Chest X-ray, PA view. Patient: 63 years old, sex M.
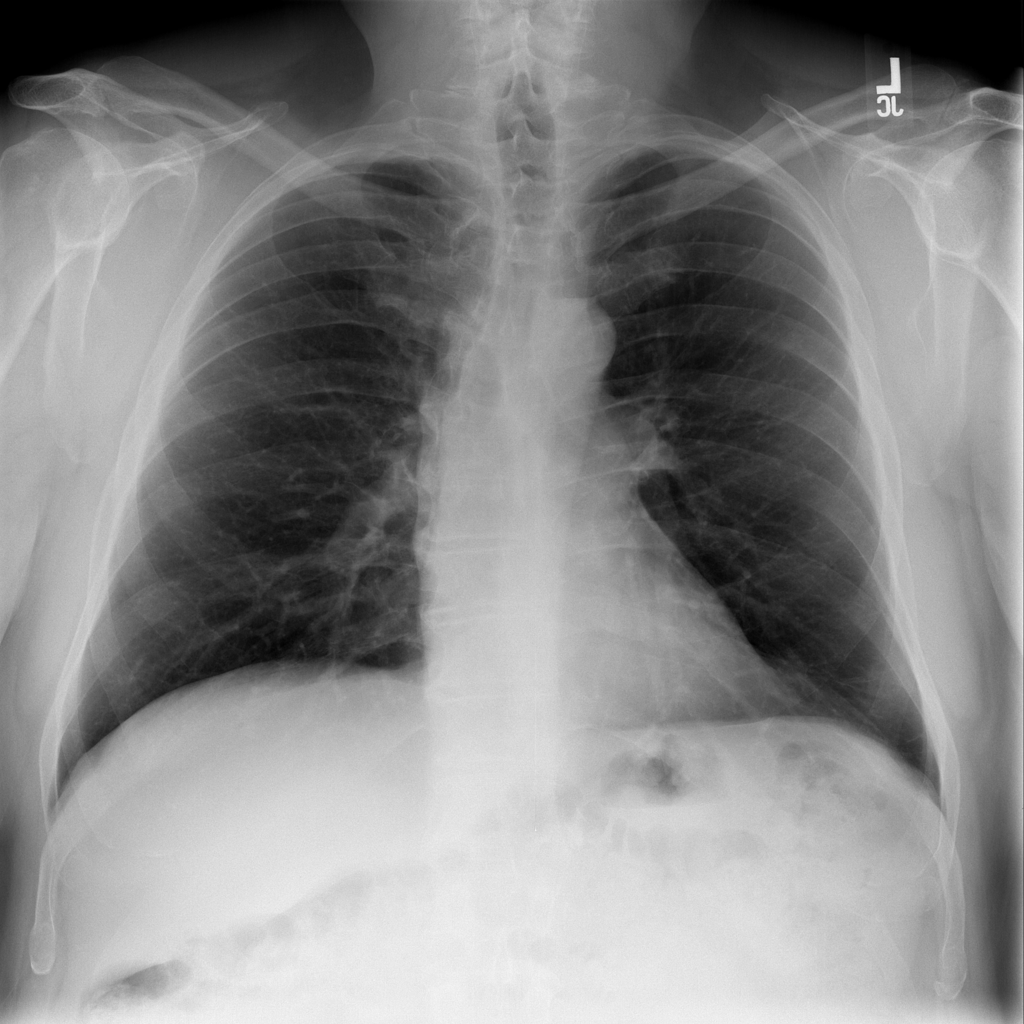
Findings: Infiltration